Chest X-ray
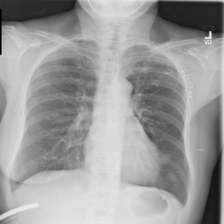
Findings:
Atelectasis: negative
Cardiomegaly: negative
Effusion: negative
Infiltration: negative
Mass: negative
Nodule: positive
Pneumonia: negative
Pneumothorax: negative
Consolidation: negative
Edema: negative
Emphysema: negative
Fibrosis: negative
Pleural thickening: negative
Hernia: negative